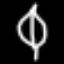
Label: leaf